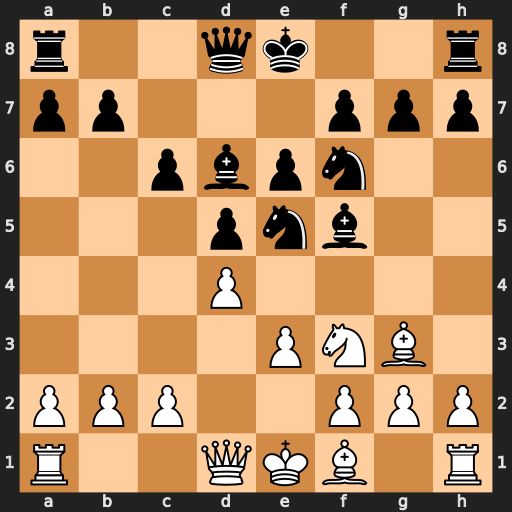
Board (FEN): r2qk2r/pp3ppp/2pbpn2/3pnb2/3P4/4PNB1/PPP2PPP/R2QKB1R
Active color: w
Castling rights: KQkq
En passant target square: -
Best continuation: dxe5 Bb4+ c3 Bxc3+ bxc3